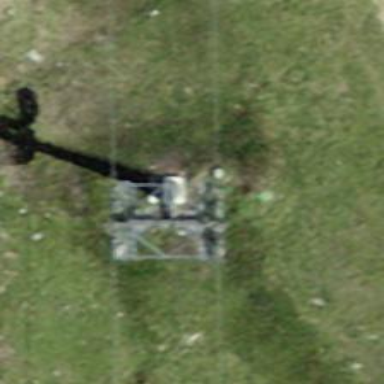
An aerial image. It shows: Pylon for aerialway.